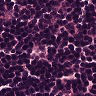
Metastatic tissue present: no